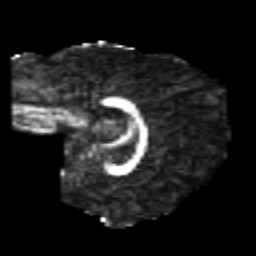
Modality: FA
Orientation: sagittal
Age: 20
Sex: female
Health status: healthy
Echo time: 0.074 s